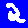
Digit: 2